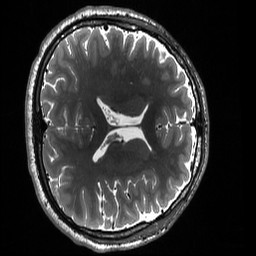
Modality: T2w
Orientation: axial
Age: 22
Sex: male